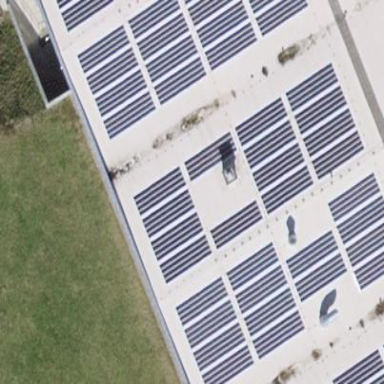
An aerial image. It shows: Solar photovoltaic panel generator.